Field crop: maize
Growth stage: 2
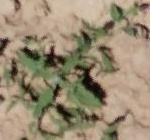
Species: atriplex